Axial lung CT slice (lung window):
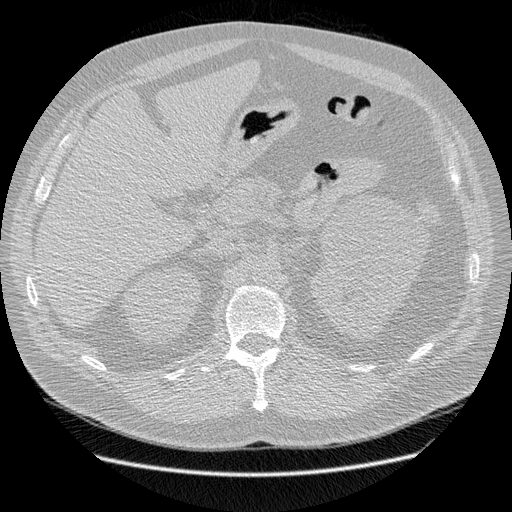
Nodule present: no